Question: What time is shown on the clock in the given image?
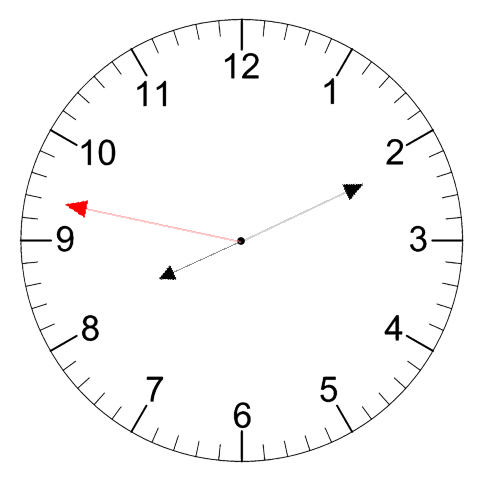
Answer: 08:10:47